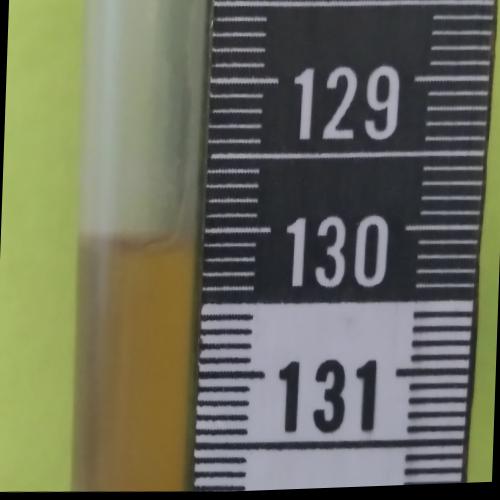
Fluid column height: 130.1 cm